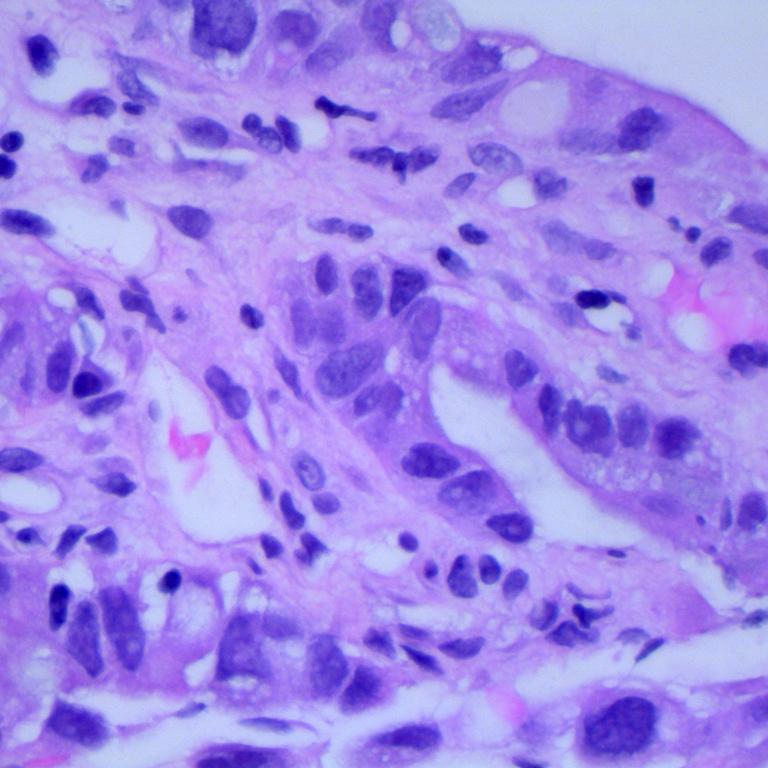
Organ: lung
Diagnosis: adenocarcinomas